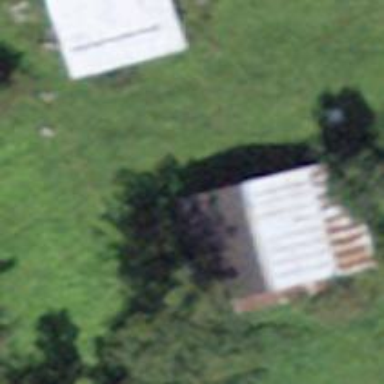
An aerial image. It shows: Barn.